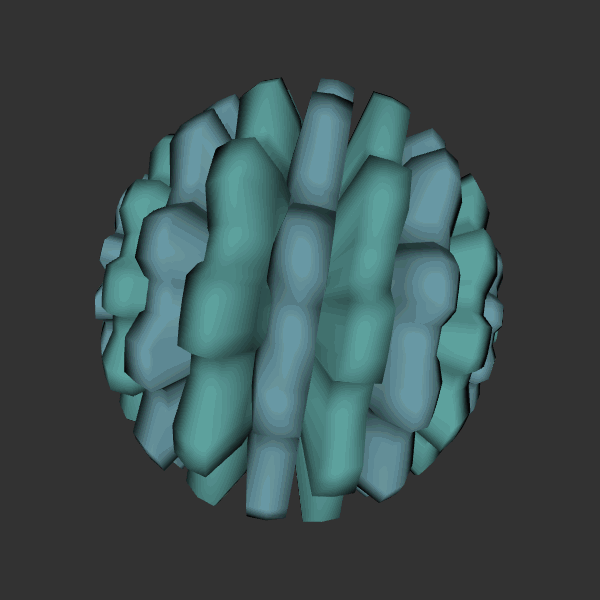
Background: dark